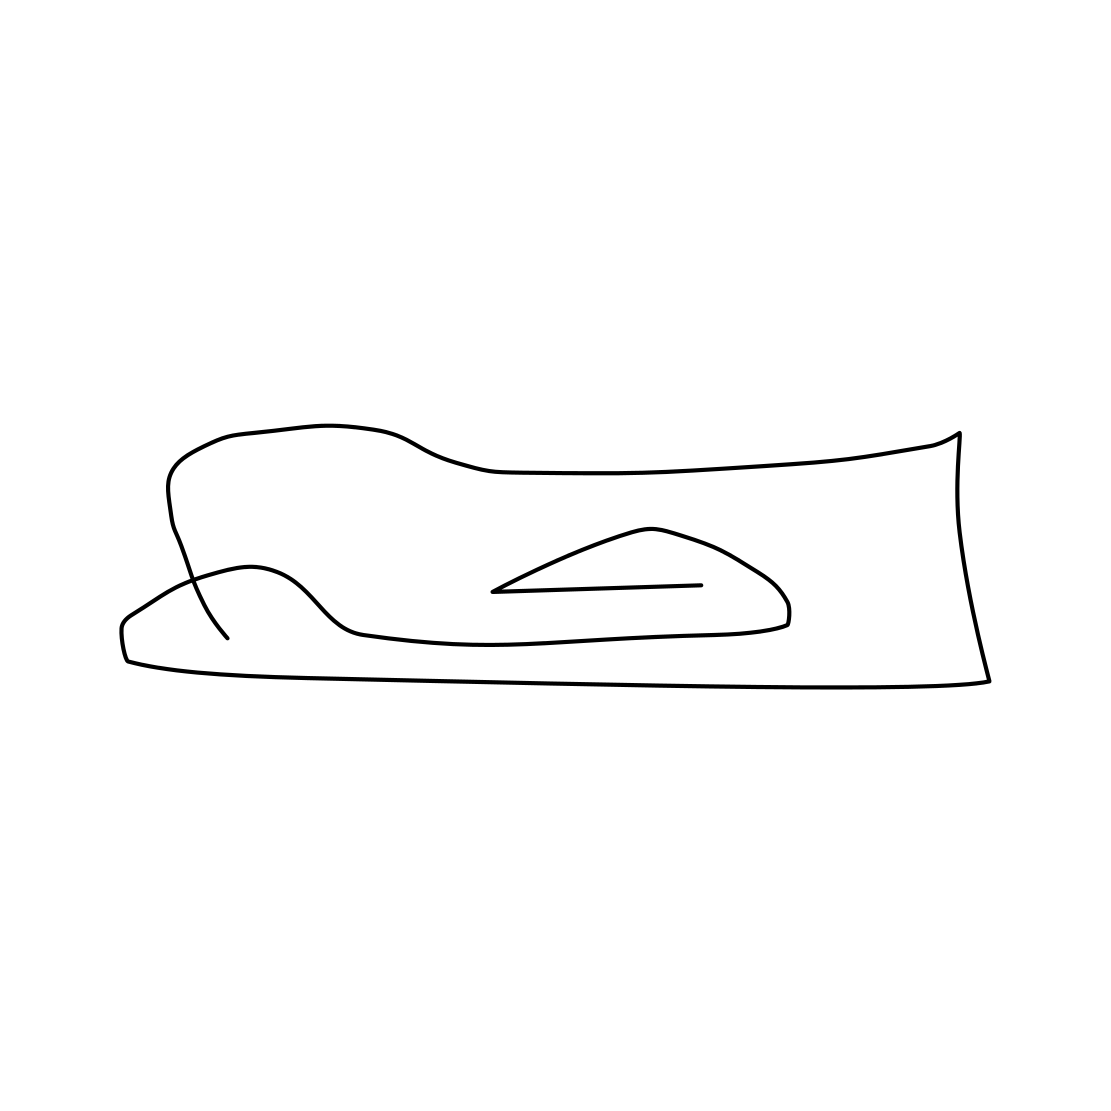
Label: couch